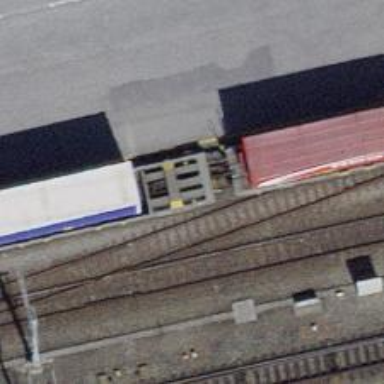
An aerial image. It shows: Siding railway track with one rail.